Question: hello guys i'm trying to add some space between boxes in my list when resize the page, i'm new with css, help me :D

'''
nav{
border: solid;
border-color: black;
}
ul li
{
margin-bottom: 11px;
display: inline;
font-weight: 900;
border: solid;
border-color: black;
}
nav ul li{
color: black;
text-decoration: none;
padding: auto;
padding-right: 80px;
padding-left: 80px;
}
'''
'''
<nav>
<ul>
<li>List</li>
<li>Contact Us</li>
<li>Shopping Cart</li>
<li>Login</li>
</ul>
</nav>
'''
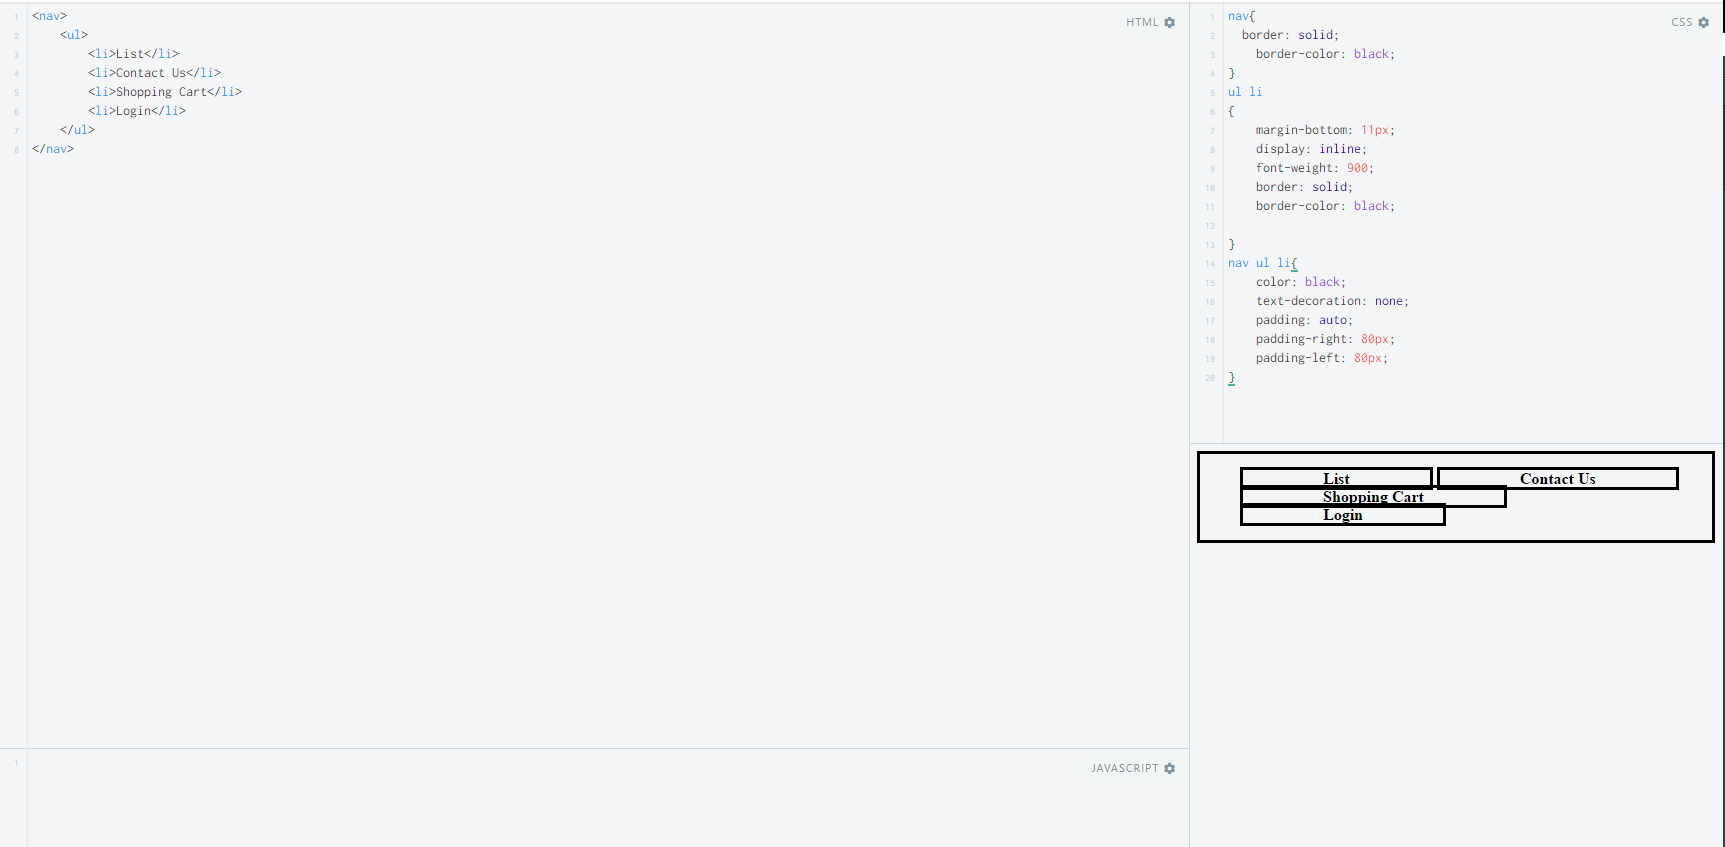
Answer: '''
nav{
border: solid;
border-color: black;
}
ul li
{
margin-bottom: 11px;
display: inline;
font-weight: 900;
border: solid;
border-color: black;
display:inline-block;
}
nav ul li{
color: black;
text-decoration: none;
padding: auto;
padding-right: 80px;
padding-left: 80px;
}
'''
'''
<nav>
<ul>
<li>List</li>
<li>Contact Us</li>
<li>Shopping Cart</li>
<li>Login</li>
</ul>
</nav>
'''
just add 'display:block' to the li element